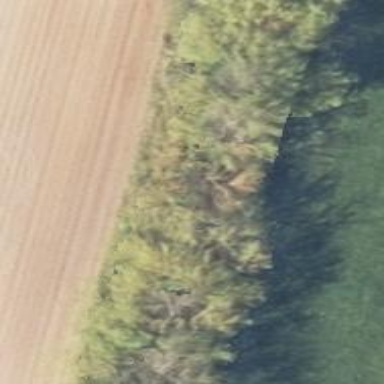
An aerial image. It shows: Row of deciduous broadleaved trees.